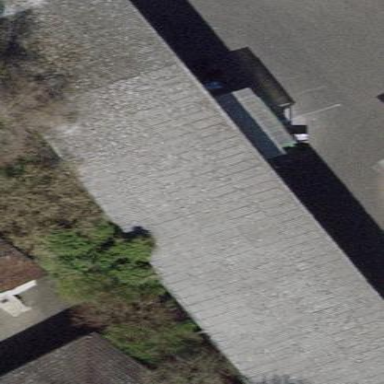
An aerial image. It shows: Warehouse.